Question: Consider the following simple code, which should stop the same value being echoed twice
'''
$sql = "SELECT * FROM events
WHERE event_date BETWEEN $curDate AND $date AND sport_type ='Rugby'
ORDER BY event_date ";
$lasttournament=""
echo'<select name="tournament" />';
while($played>$venue){
$tournament = $row['tournament'];
if($tournament !== $lasttournament){
$lasttournament = $tournament;
echo'<option value="'.$tournament.'">'.$tournament.'</option>';
}//if
}//while
'''
However my code is not giving the desired result, as you can see from image below.

Im obviously missing something, as each tournament should be displayed only once
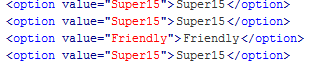
Answer: Try with 'distinct' if you need the 'tournament' field only -
'''
SELECT DISTINCT tournament FROM events
WHERE event_date BETWEEN $curDate AND $date AND sport_type ='Rugby'
ORDER BY event_date
'''
Or try with 'group by' -
'''
SELECT * FROM events
WHERE event_date BETWEEN $curDate AND $date AND sport_type ='Rugby'
GROUP BY tournament
ORDER BY event_date
'''